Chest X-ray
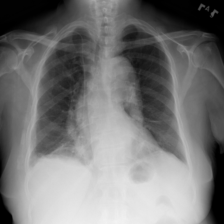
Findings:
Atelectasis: positive
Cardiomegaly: negative
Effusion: positive
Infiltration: negative
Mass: negative
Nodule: negative
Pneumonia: negative
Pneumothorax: negative
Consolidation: negative
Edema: negative
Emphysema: negative
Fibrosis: negative
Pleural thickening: negative
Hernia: negative